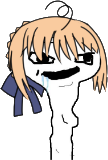
Label: 5_Brainlet